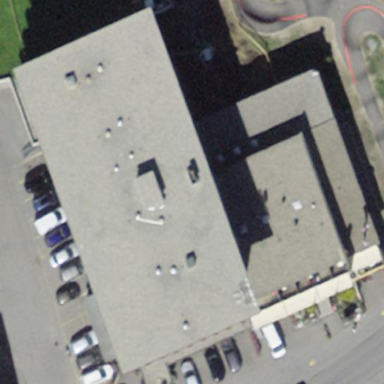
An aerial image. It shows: Hotel building.